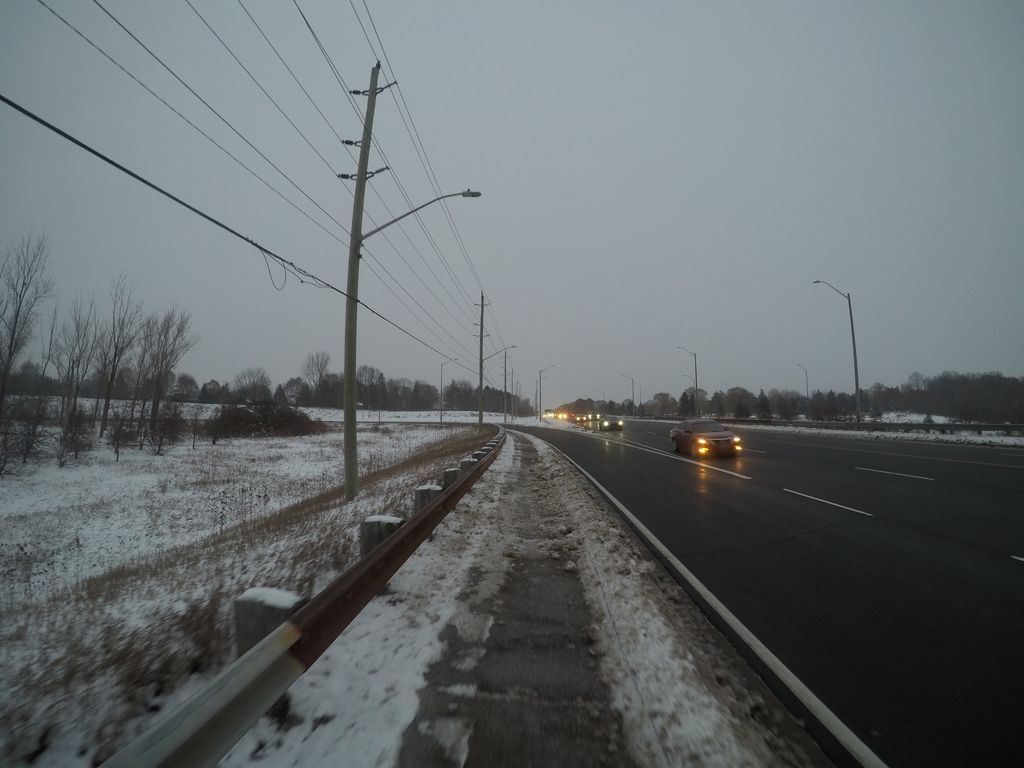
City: kitchener-waterloo